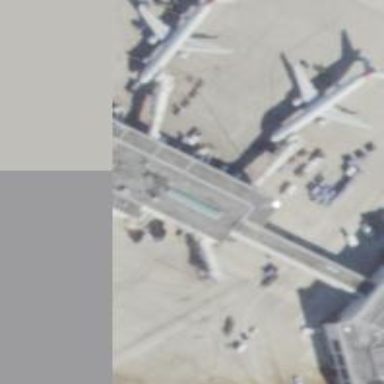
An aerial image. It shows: Airport gate.